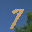
Label: 7